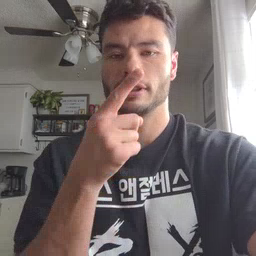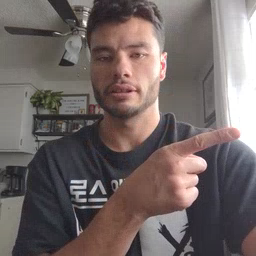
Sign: hesheit